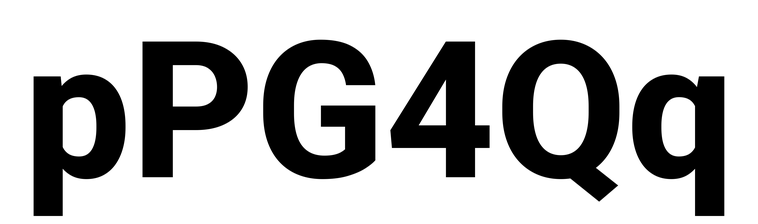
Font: Roboto_ExtraBold